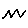
Label: zigzag